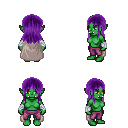
a pixel art fantasy rpg character, female body template, orc, green skin, gray cape, magenta pants, purple unkempt hairstyle, white cloth bandages, four views (front, back, left, right), 2x2 character sprite sheet, small pixel art, hard edges, no anti-aliasing